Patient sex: M
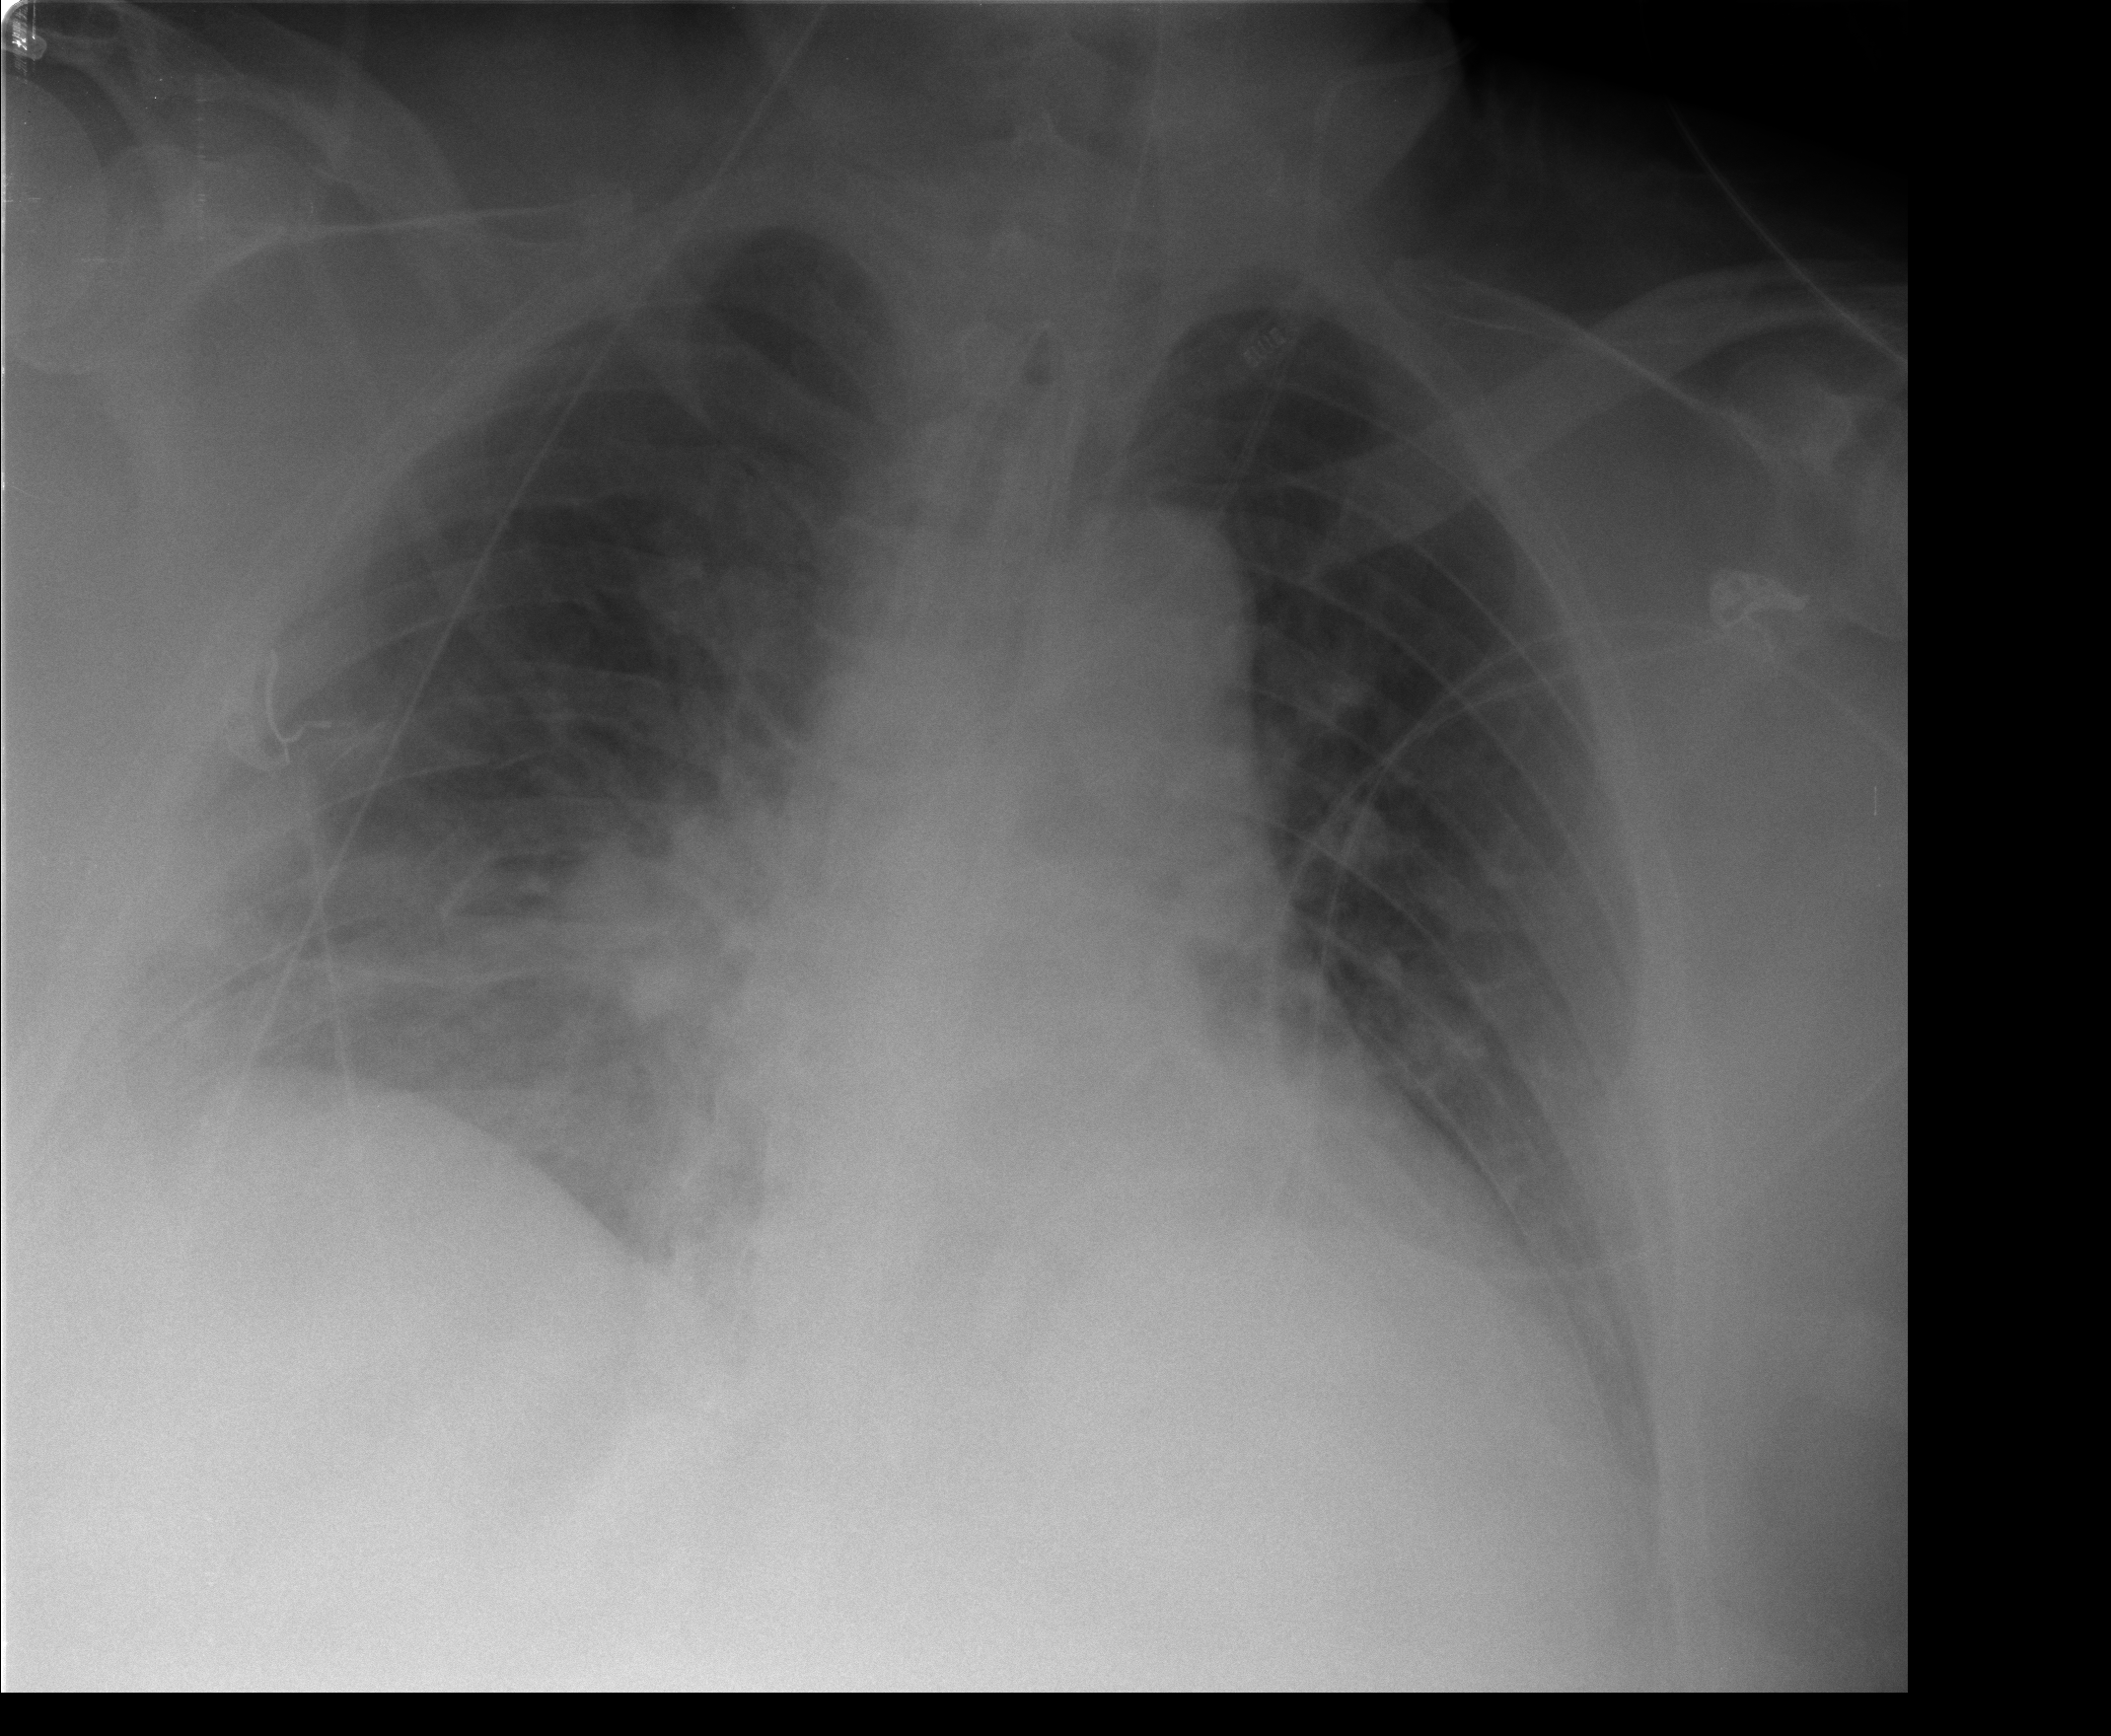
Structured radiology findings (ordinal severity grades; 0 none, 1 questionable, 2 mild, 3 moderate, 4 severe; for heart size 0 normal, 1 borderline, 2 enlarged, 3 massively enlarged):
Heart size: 0
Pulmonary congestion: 2
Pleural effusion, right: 2
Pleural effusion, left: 2
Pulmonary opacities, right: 1
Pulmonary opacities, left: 1
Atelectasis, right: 2
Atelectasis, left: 2